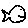
Label: fish